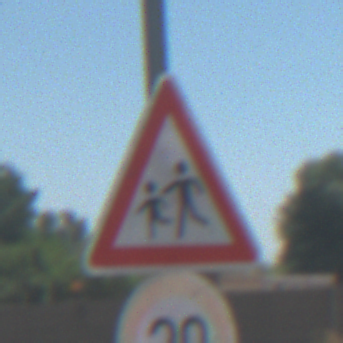
Verkehrszeichen: KinderRechts
Zusatzzeichen unten: Geschwindigkeit20
Umgebung: Outdoor, Nature
Tageszeit: Midday
Wetter: Clear
Licht: Natural
Jahreszeit: NotSpecified
Kontrast: HighContrast